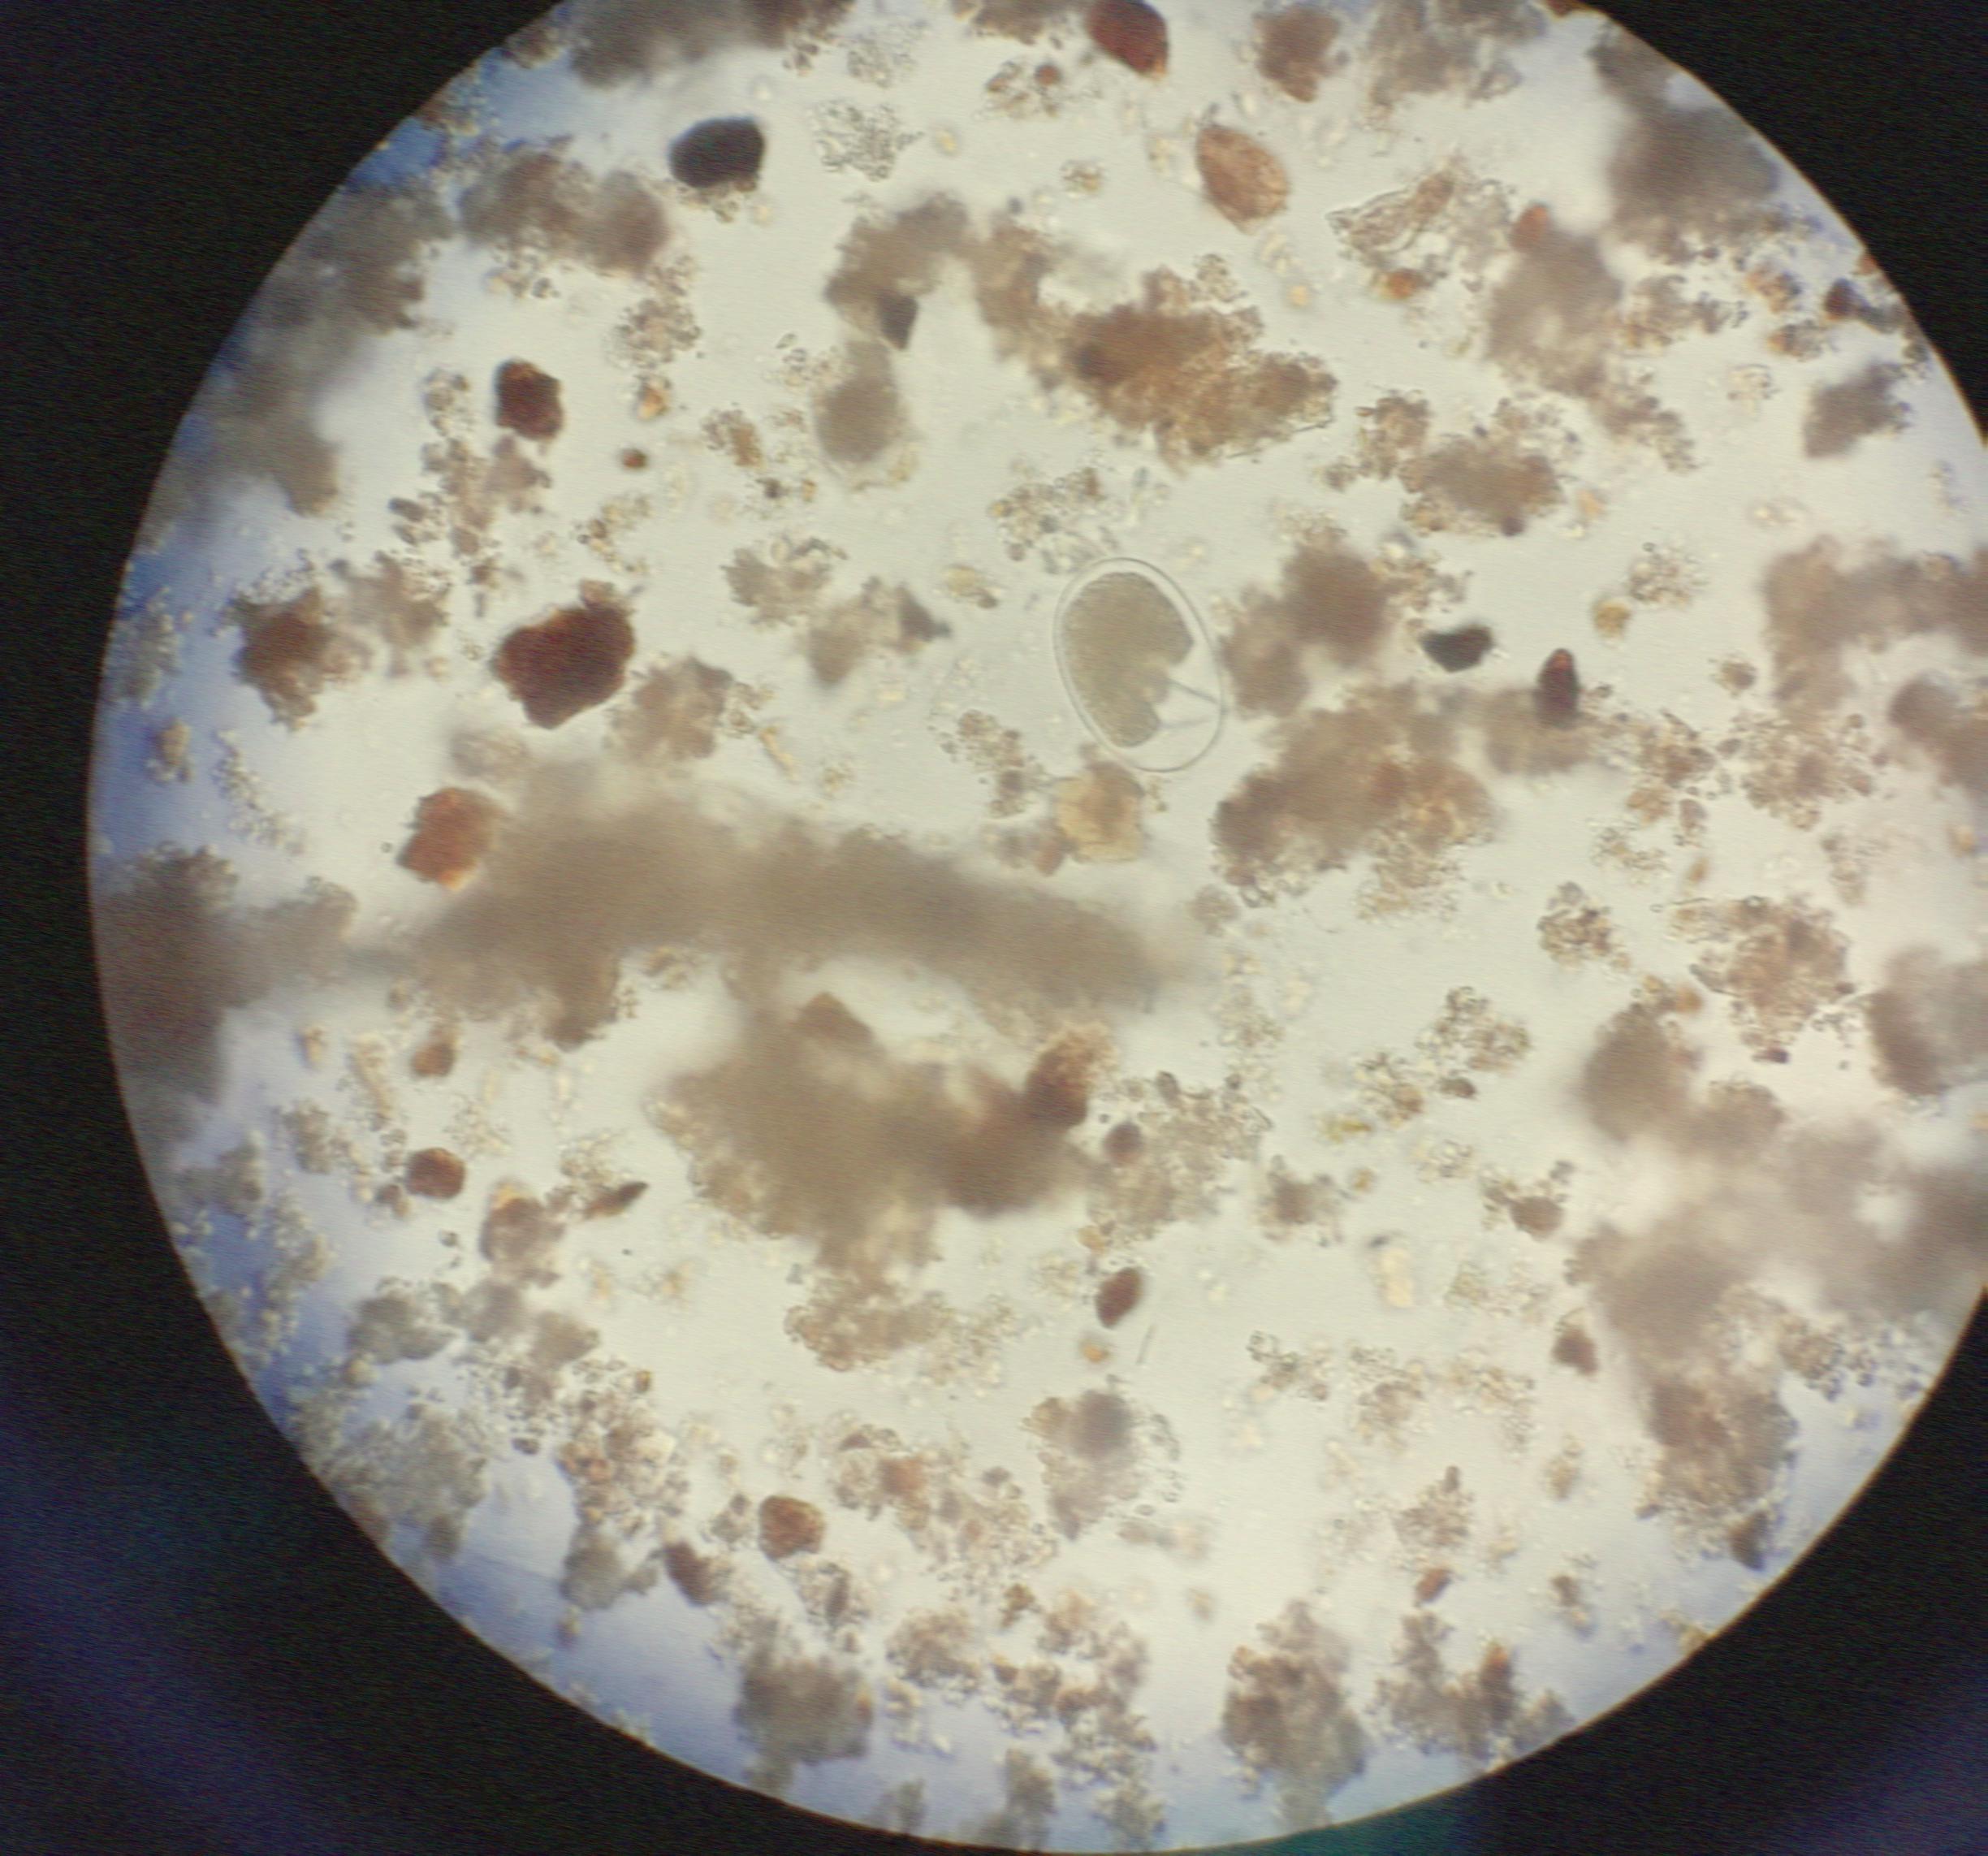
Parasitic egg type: Hookworm egg